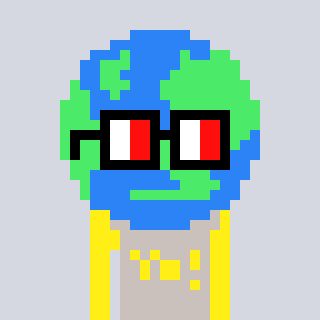
a pixel art character with square glasses with black frames and red eyes, a earth-shaped head and a foggrey-colored body on a cool background